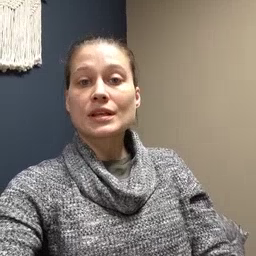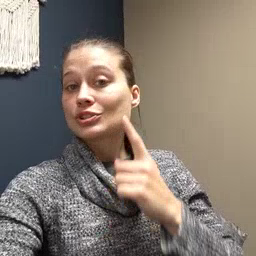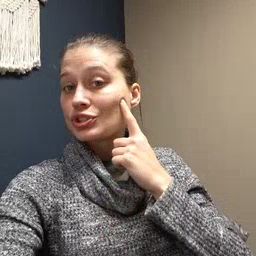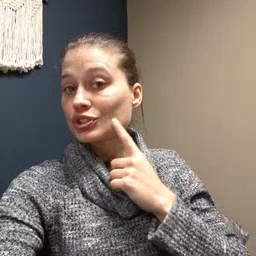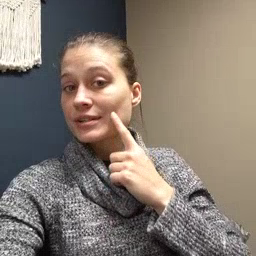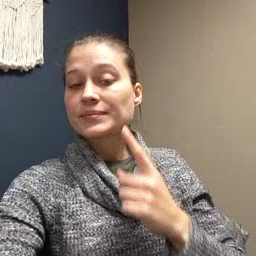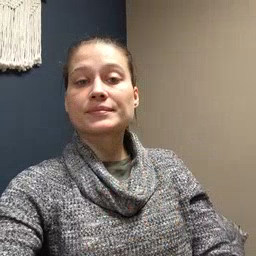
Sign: cheek